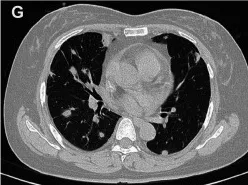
Comparison of lung metastases and cardiac mass before and after chemotherapy of Case2. After 5 courses of chemotherapy, the number of lung metastases.
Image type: radiology (ct)